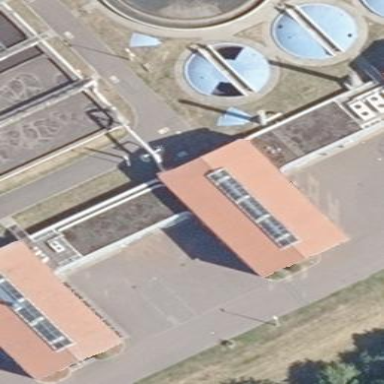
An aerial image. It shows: Service building.